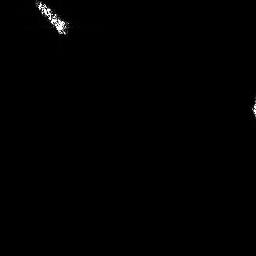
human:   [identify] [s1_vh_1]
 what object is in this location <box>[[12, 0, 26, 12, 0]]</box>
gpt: <ref>1 medium ship at the top left</ref>